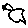
Label: bird